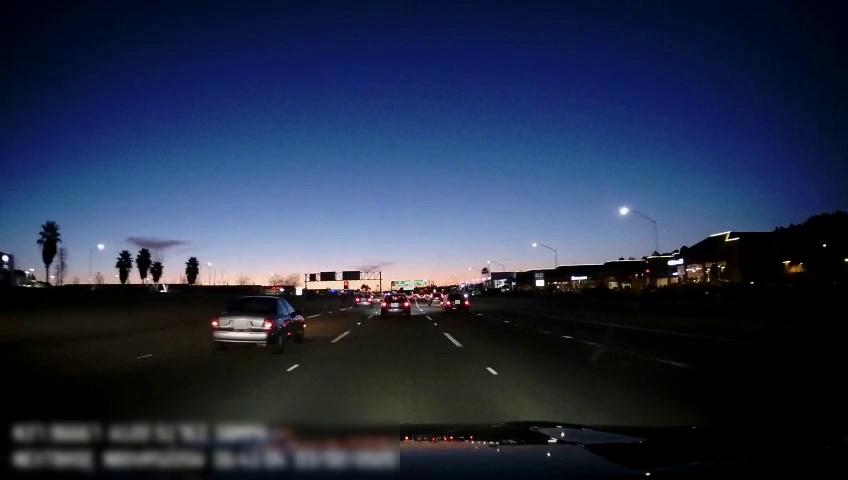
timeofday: Night
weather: Other
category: Drivable Space
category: Vehicles | Car
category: Vehicles | Truck
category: Vehicles | Car
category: Vehicles | SUV
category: Vehicles | Car
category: Vehicles | Car
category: Lanes | Alternate Lane
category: Lanes | Current Lane
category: Lanes | Current Lane
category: Lanes | Alternate Lane
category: Lanes | Alternate Lane
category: Traffic | Signs
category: Traffic | Signs
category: Traffic | Signs